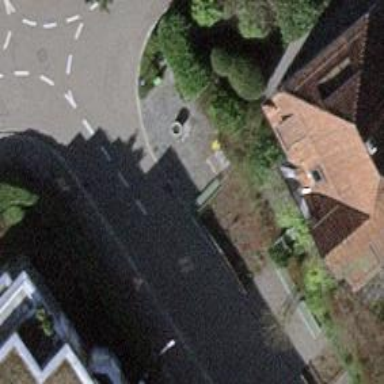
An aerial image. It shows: Post box is visible.